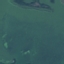
Land use / land cover class: SeaLake